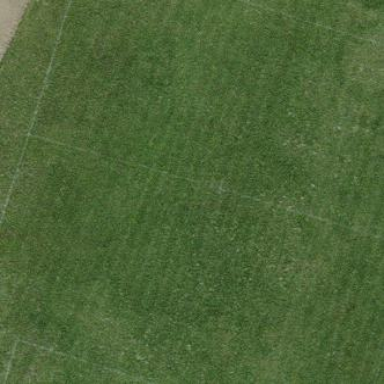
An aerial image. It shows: Pitch for leisure activities.